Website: apple
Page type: address-validator
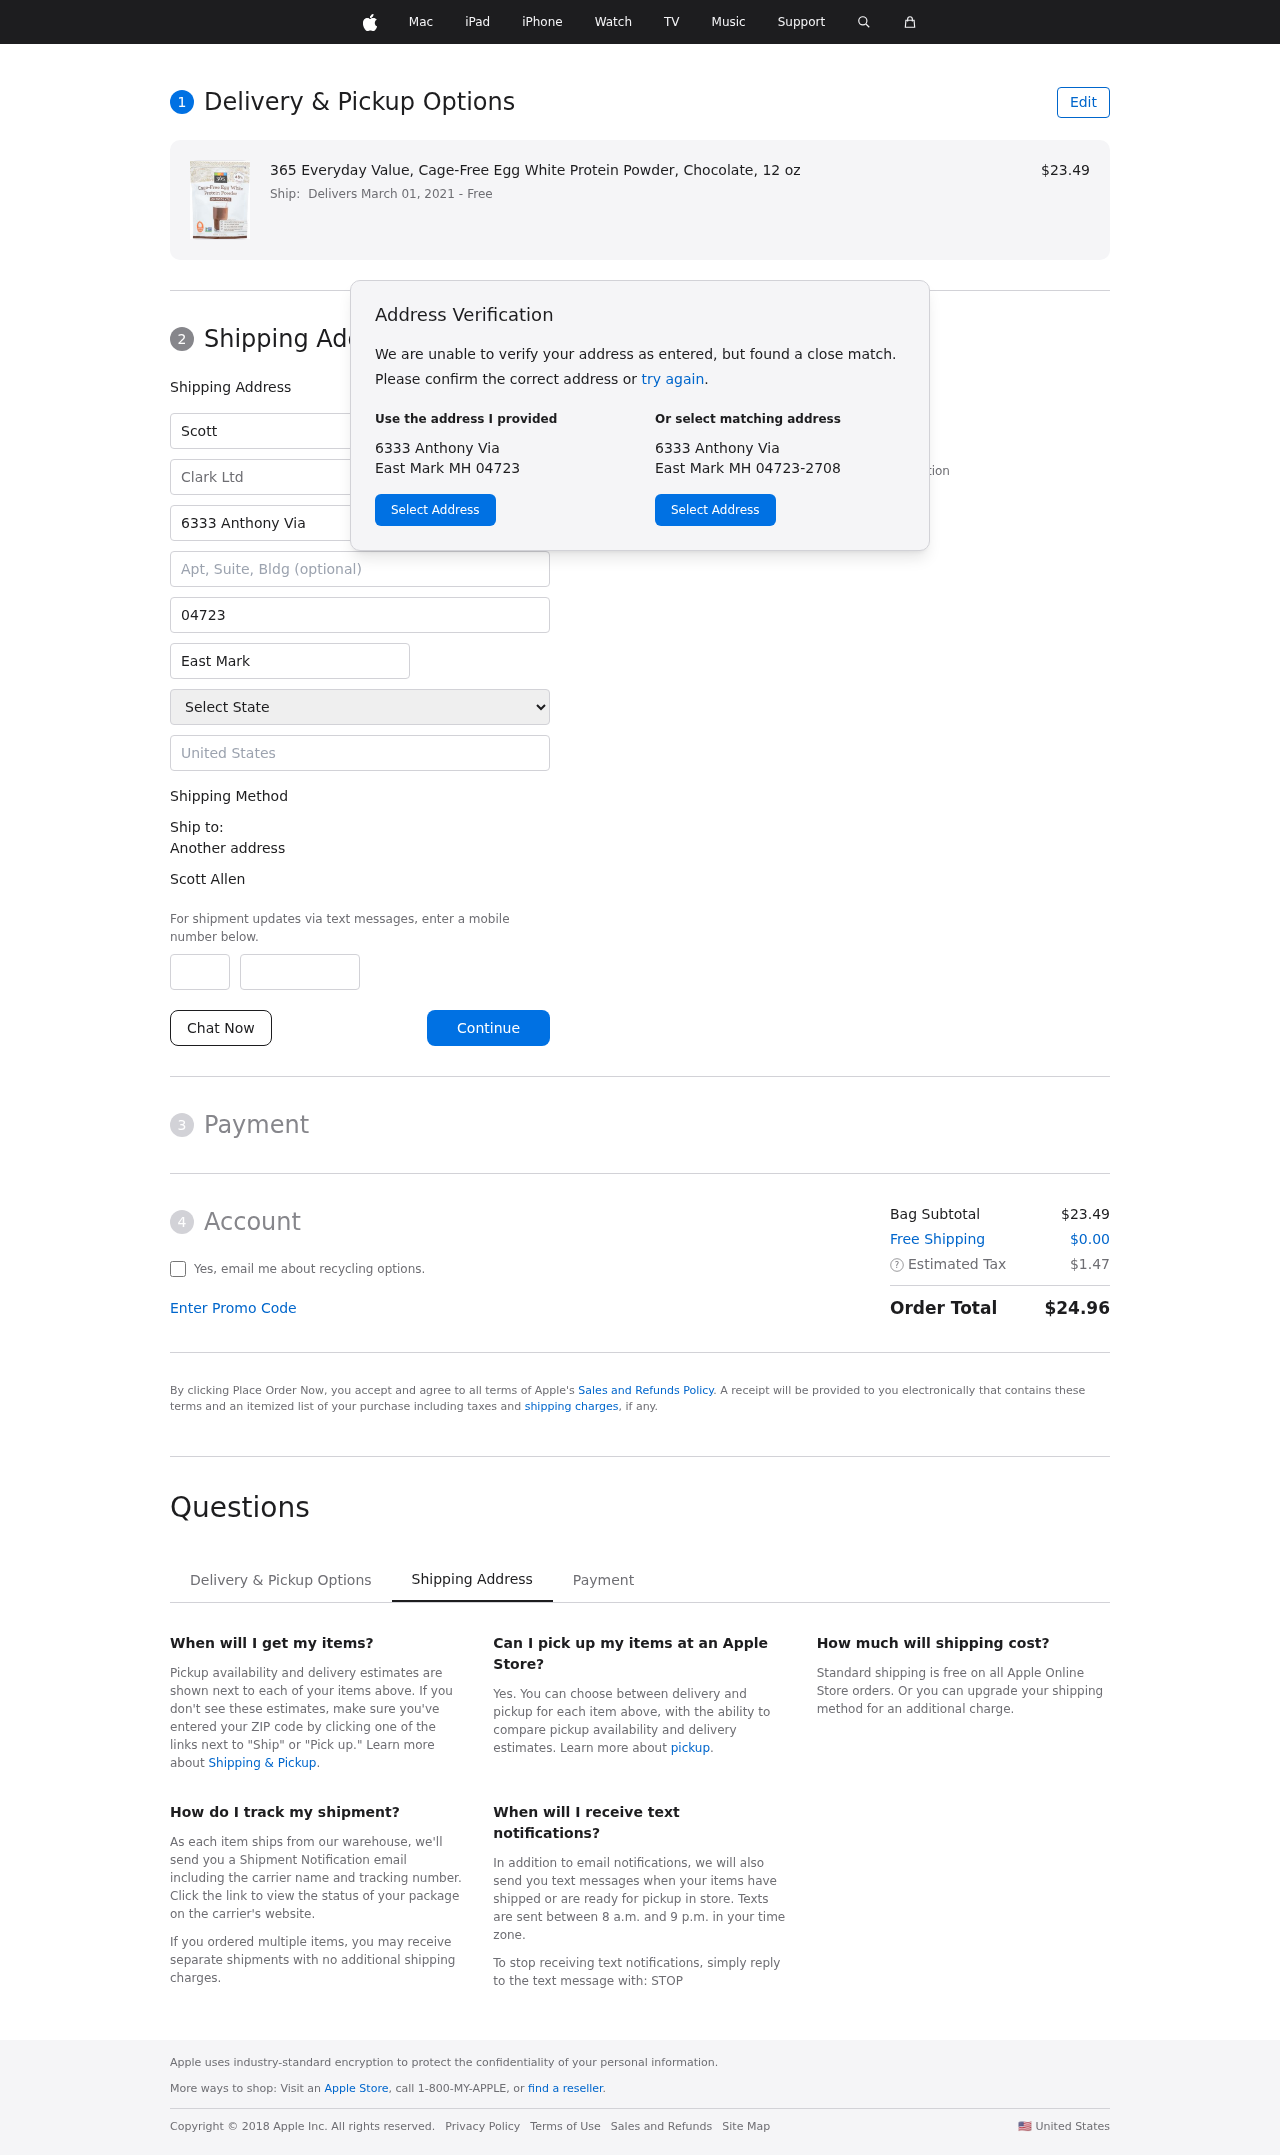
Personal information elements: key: PII_CITY
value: East Mark
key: PII_COMPANY
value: Clark Ltd
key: PII_COUNTRY
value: United States
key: PII_FIRSTNAME
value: Scott
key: PII_FULLNAME
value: Scott Allen
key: PII_LASTNAME
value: Allen
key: PII_PHONE_AREA
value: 385
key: PII_PHONE_SUFFIX
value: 4209
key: PII_POSTCODE
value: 04723
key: PII_STATE
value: MH
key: PII_STREET
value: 6333 Anthony Via
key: PII_CITY_STATE_ZIP
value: East Mark MH 04723
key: PII_STATE_ABBR
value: MH
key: PII_POSTCODE_FULL
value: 04723
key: PII_POSTCODE_NUMERIC
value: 4723
Product elements: key: PRODUCT1_NAME
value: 365 Everyday Value, Cage-Free Egg White Protein Powder, Chocolate, 12 oz
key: PRODUCT1_PRICE
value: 23.49
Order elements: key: ORDER_DELIVERY_DATE
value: Delivers March 01, 2021
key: ORDER_SUBTOTAL
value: $23.49
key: ORDER_SHIPPING_COST
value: $0.00
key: ORDER_TAX
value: $1.47
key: ORDER_TOTAL
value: $24.96